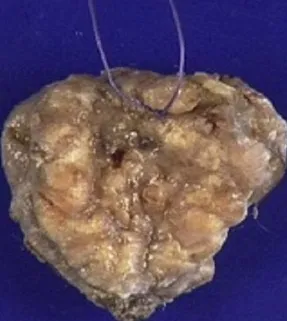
Macroscopic aspect of vulvar langerhans cell histiocytosis.
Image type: pathology (h&e)